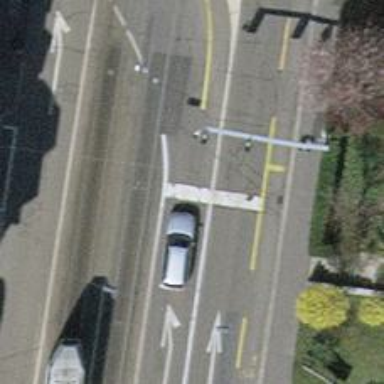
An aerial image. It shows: Road with traffic signals.